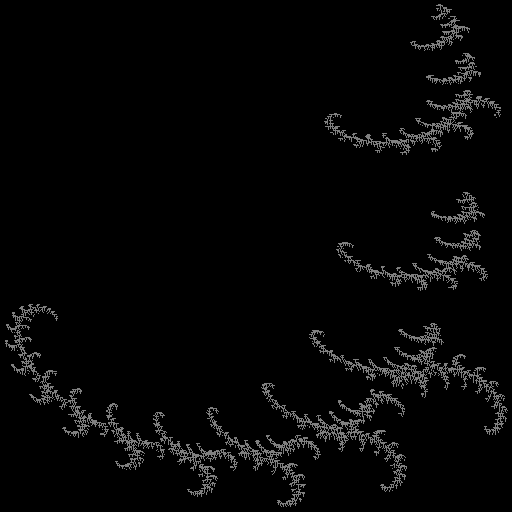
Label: coral